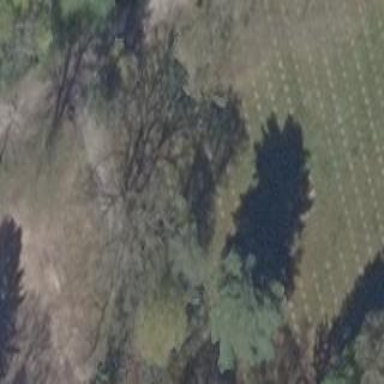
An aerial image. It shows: Sector in the cemetery.